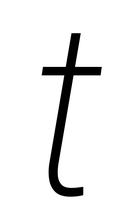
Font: Roboto-Italic_ExtraLight_Italic